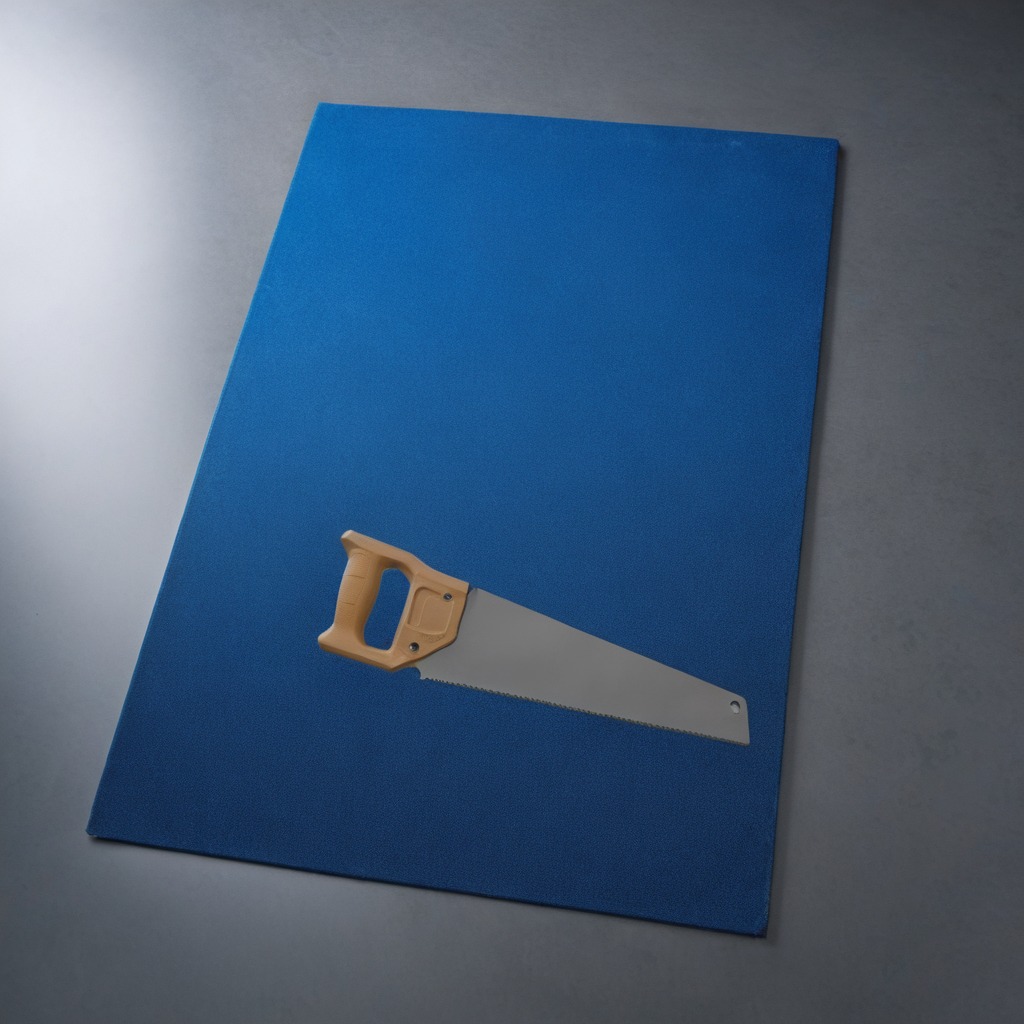
A metal saw is lying on the granite tabletop.